Interaction volume radius: 5 \u00c5
Interaction volume height: 25 \u00c5
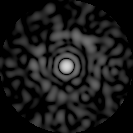
Disorder parameter: 0.8147